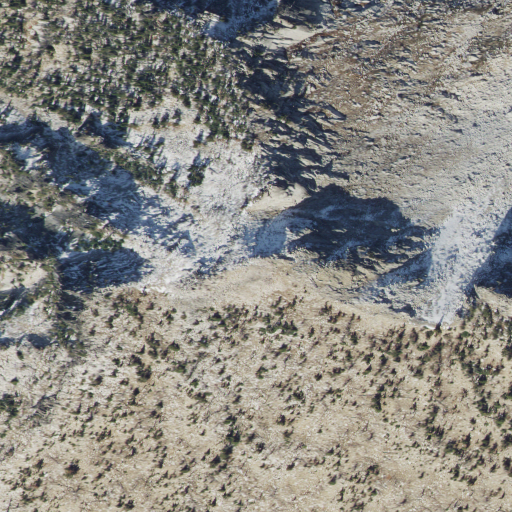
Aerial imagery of mountain in Idaho named South Loon Mountain containing grassland, evergreen forest, barren land, shrub, and snow